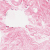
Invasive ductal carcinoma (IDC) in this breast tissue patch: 0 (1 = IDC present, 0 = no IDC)